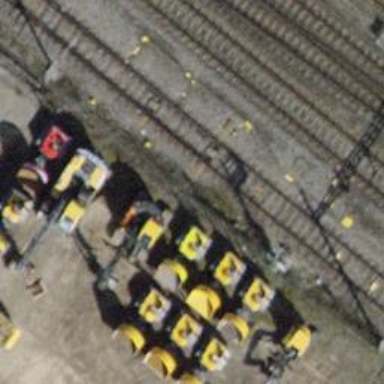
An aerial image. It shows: Railway switch.